Field crop: tomato
Growth stage: 2
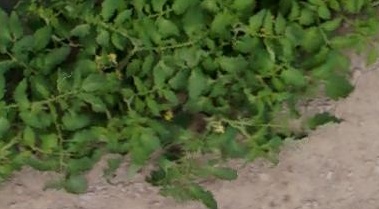
Species: tomato